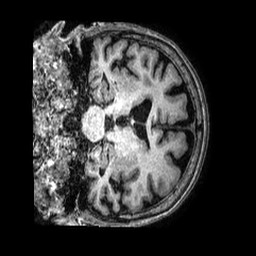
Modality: T1w
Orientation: coronal
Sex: female
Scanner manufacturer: philips
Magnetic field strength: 3 T
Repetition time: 0.006779 s
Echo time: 0.003047 s